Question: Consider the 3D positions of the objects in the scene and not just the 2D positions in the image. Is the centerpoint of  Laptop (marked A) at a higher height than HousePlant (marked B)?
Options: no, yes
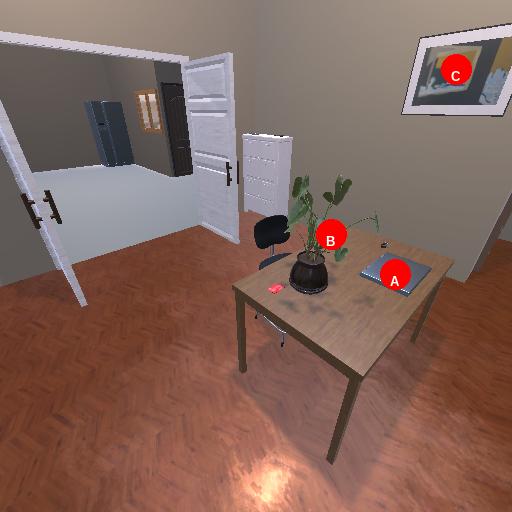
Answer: no